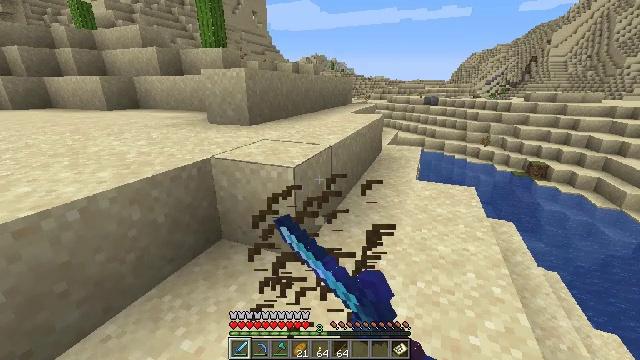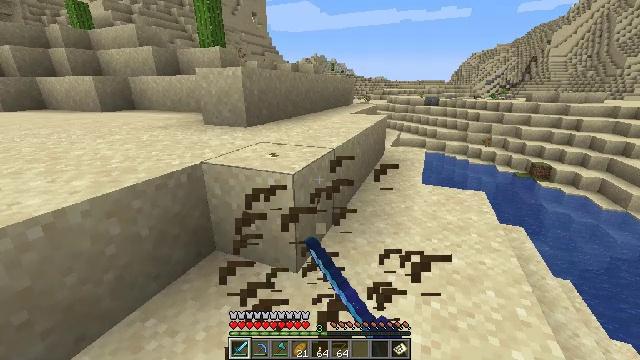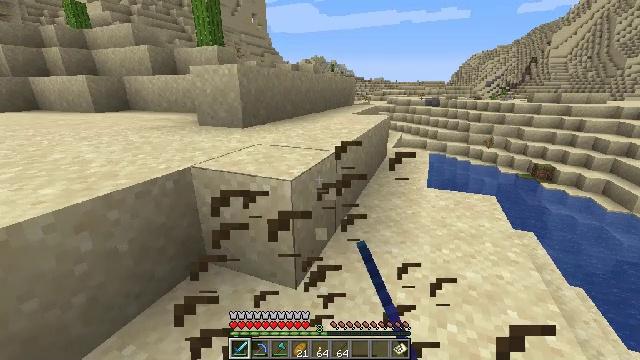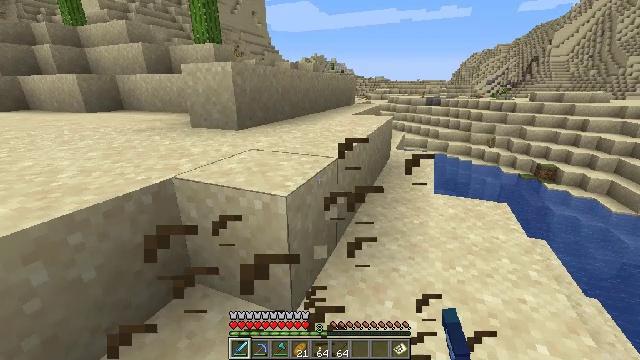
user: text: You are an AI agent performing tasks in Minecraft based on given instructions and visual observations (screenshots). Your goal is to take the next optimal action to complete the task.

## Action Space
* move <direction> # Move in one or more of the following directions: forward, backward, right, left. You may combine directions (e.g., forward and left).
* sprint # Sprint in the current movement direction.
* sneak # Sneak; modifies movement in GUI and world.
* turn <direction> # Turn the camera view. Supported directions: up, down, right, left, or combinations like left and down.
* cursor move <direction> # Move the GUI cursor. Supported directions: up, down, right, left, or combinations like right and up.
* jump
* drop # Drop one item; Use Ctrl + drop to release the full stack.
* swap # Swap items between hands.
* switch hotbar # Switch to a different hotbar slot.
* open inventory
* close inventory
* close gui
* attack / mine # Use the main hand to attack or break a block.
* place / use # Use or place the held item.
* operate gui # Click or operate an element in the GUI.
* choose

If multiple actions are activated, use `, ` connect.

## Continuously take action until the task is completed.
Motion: motion action
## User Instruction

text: Harvest the dead bush.
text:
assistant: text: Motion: move forward, attack / mine
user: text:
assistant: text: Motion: move forward
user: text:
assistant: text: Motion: move forward
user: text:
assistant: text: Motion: no_op